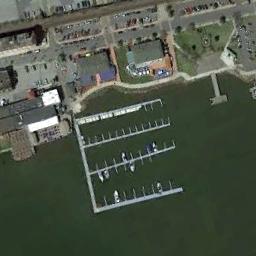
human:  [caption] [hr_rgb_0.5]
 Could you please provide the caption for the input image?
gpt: There are no moorings on the sea next to the harbor next to the building and parking lot, And there are many vacancies .

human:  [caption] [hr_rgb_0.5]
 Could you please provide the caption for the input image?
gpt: Several cars were parked on the harbor shore .

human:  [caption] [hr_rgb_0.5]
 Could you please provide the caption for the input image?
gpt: The harbor has lots of neatly docked boats and some buildings and parking lots are next to the harbor .

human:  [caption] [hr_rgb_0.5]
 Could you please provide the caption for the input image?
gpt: Many ships are in the harbor .

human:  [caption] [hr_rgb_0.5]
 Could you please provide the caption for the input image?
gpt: There are some buildings and parking lots beside the harbor with several ships .